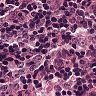
Metastatic tissue present: no